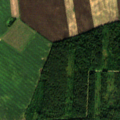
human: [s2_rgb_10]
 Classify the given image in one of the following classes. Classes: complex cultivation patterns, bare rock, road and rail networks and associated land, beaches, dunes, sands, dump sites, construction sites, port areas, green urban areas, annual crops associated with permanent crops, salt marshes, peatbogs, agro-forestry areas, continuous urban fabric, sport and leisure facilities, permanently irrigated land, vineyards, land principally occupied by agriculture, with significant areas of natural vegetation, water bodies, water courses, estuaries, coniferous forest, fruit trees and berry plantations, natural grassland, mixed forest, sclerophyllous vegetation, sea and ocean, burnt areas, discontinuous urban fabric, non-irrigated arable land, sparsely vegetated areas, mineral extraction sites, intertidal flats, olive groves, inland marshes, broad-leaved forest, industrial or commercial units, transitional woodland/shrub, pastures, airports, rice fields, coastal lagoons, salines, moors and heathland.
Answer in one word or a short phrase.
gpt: non-irrigated arable land, broad-leaved forest